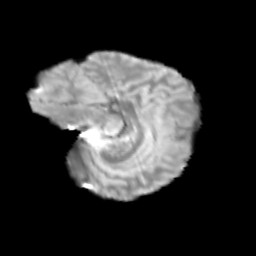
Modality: T2w
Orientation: sagittal
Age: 12
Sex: female
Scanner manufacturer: siemens
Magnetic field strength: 3 T
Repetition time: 3.8 s
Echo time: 0.07 s